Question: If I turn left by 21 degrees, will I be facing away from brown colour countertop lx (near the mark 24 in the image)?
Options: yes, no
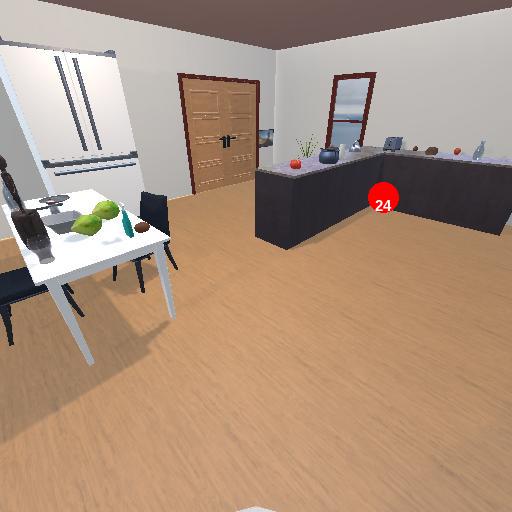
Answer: yes